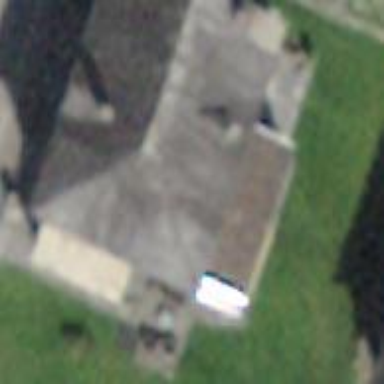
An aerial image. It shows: Detached building.